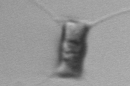
Label: Chaetoceros_similis